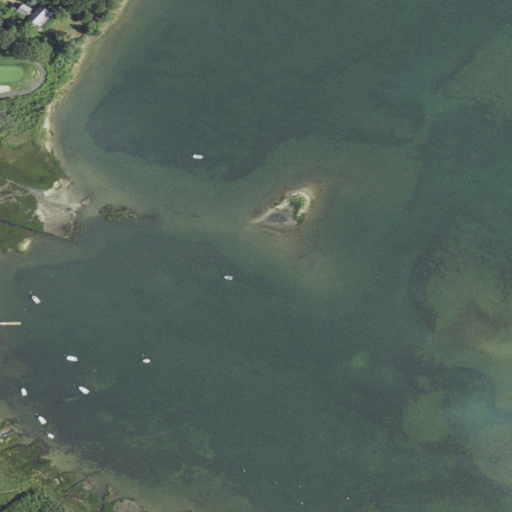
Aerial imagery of island in Massachusetts named Brush Island containing open water, herbaceous wetlands, evergreen forest, open development, and low intensity development